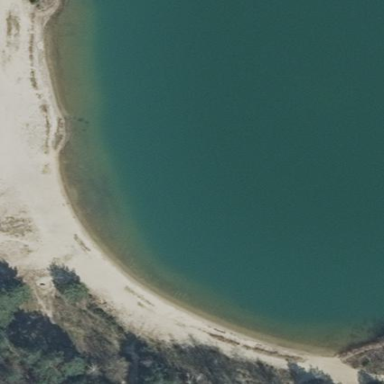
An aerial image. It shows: Natural area covered with sand.